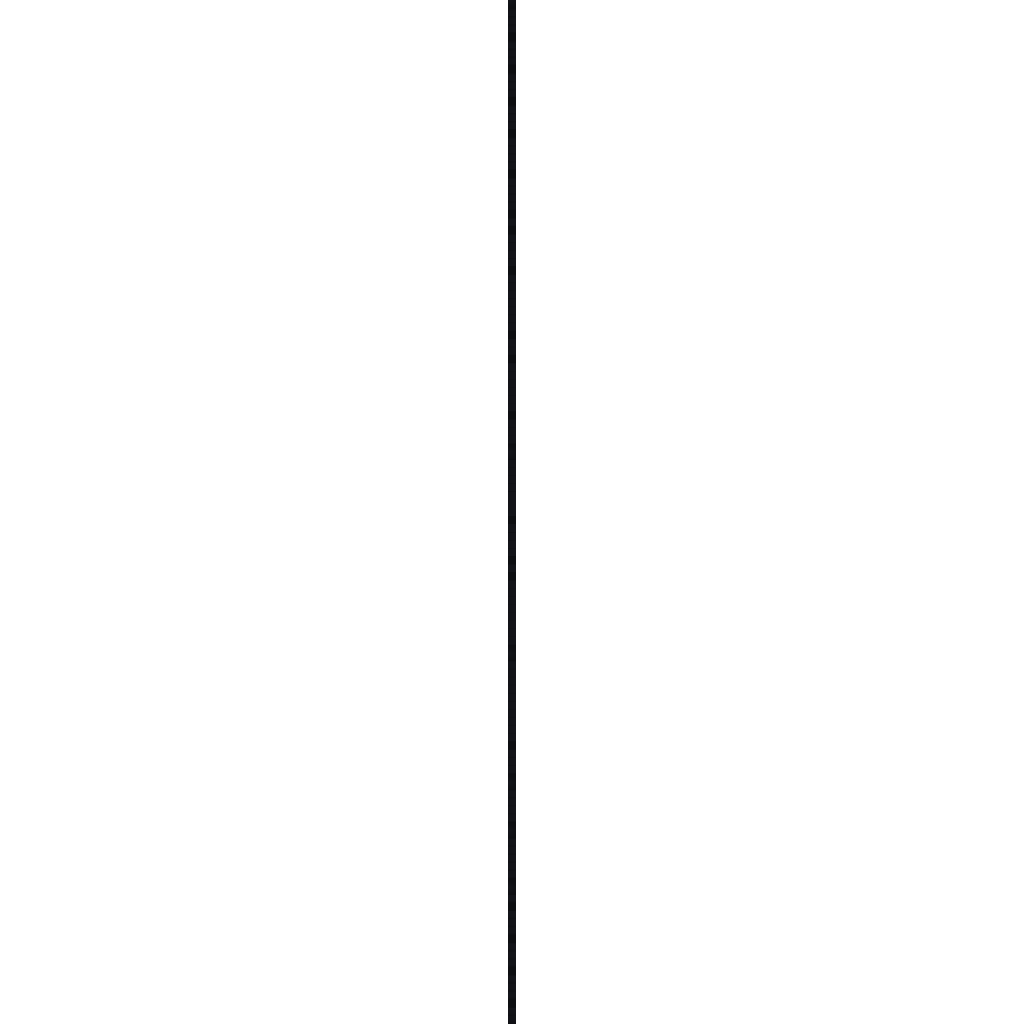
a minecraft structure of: Diablo ...